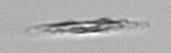
Label: pennate